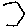
Label: hexagon